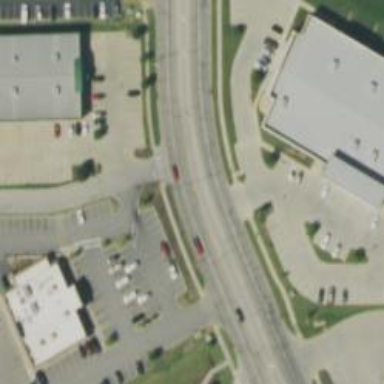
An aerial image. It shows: Uncontrolled road crossing.